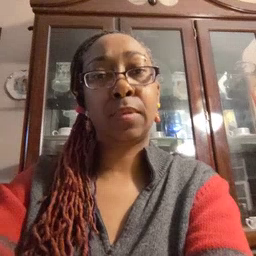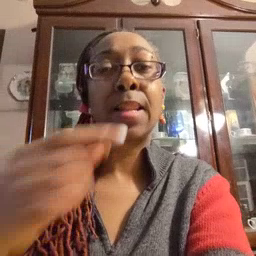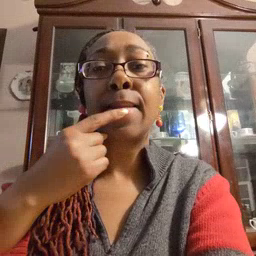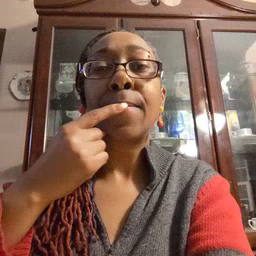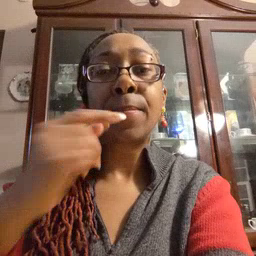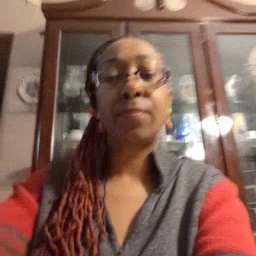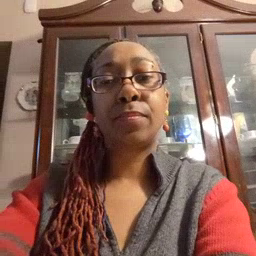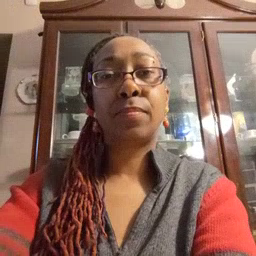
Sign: lips